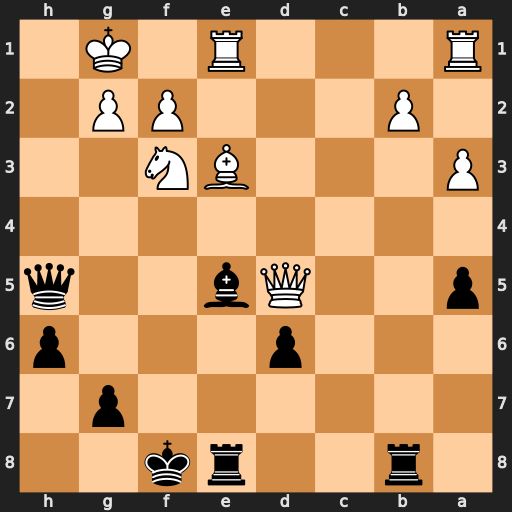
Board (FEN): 1r2rk2/6p1/3p3p/p2Qb2q/8/P3BN2/1P3PP1/R3R1K1
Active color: b
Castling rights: -
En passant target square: -
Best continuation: Bh2+ Nxh2 Qxd5